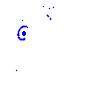
Particle: electron